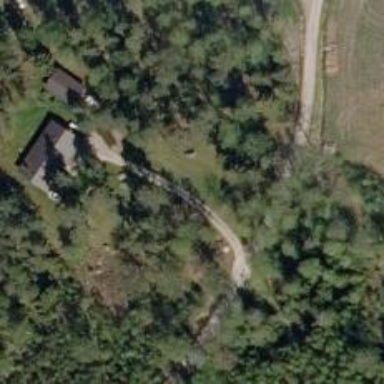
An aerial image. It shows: Driveway with the highest grade type surface.